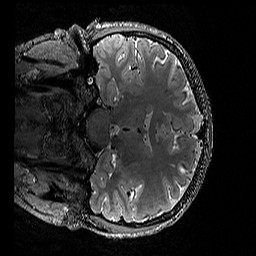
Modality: T2w
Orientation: coronal
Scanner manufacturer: siemens
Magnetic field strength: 3 T
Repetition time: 3.2 s
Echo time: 0.428 s